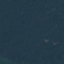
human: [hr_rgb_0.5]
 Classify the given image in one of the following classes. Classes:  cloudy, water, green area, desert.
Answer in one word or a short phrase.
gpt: green area